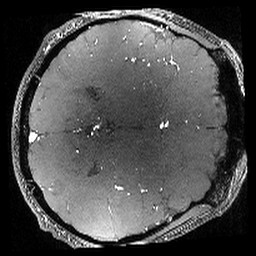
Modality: angio
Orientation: axial
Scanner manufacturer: philips
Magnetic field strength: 7 T
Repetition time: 0.024 s
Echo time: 0.00384 s